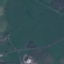
Label: Pasture